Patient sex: M
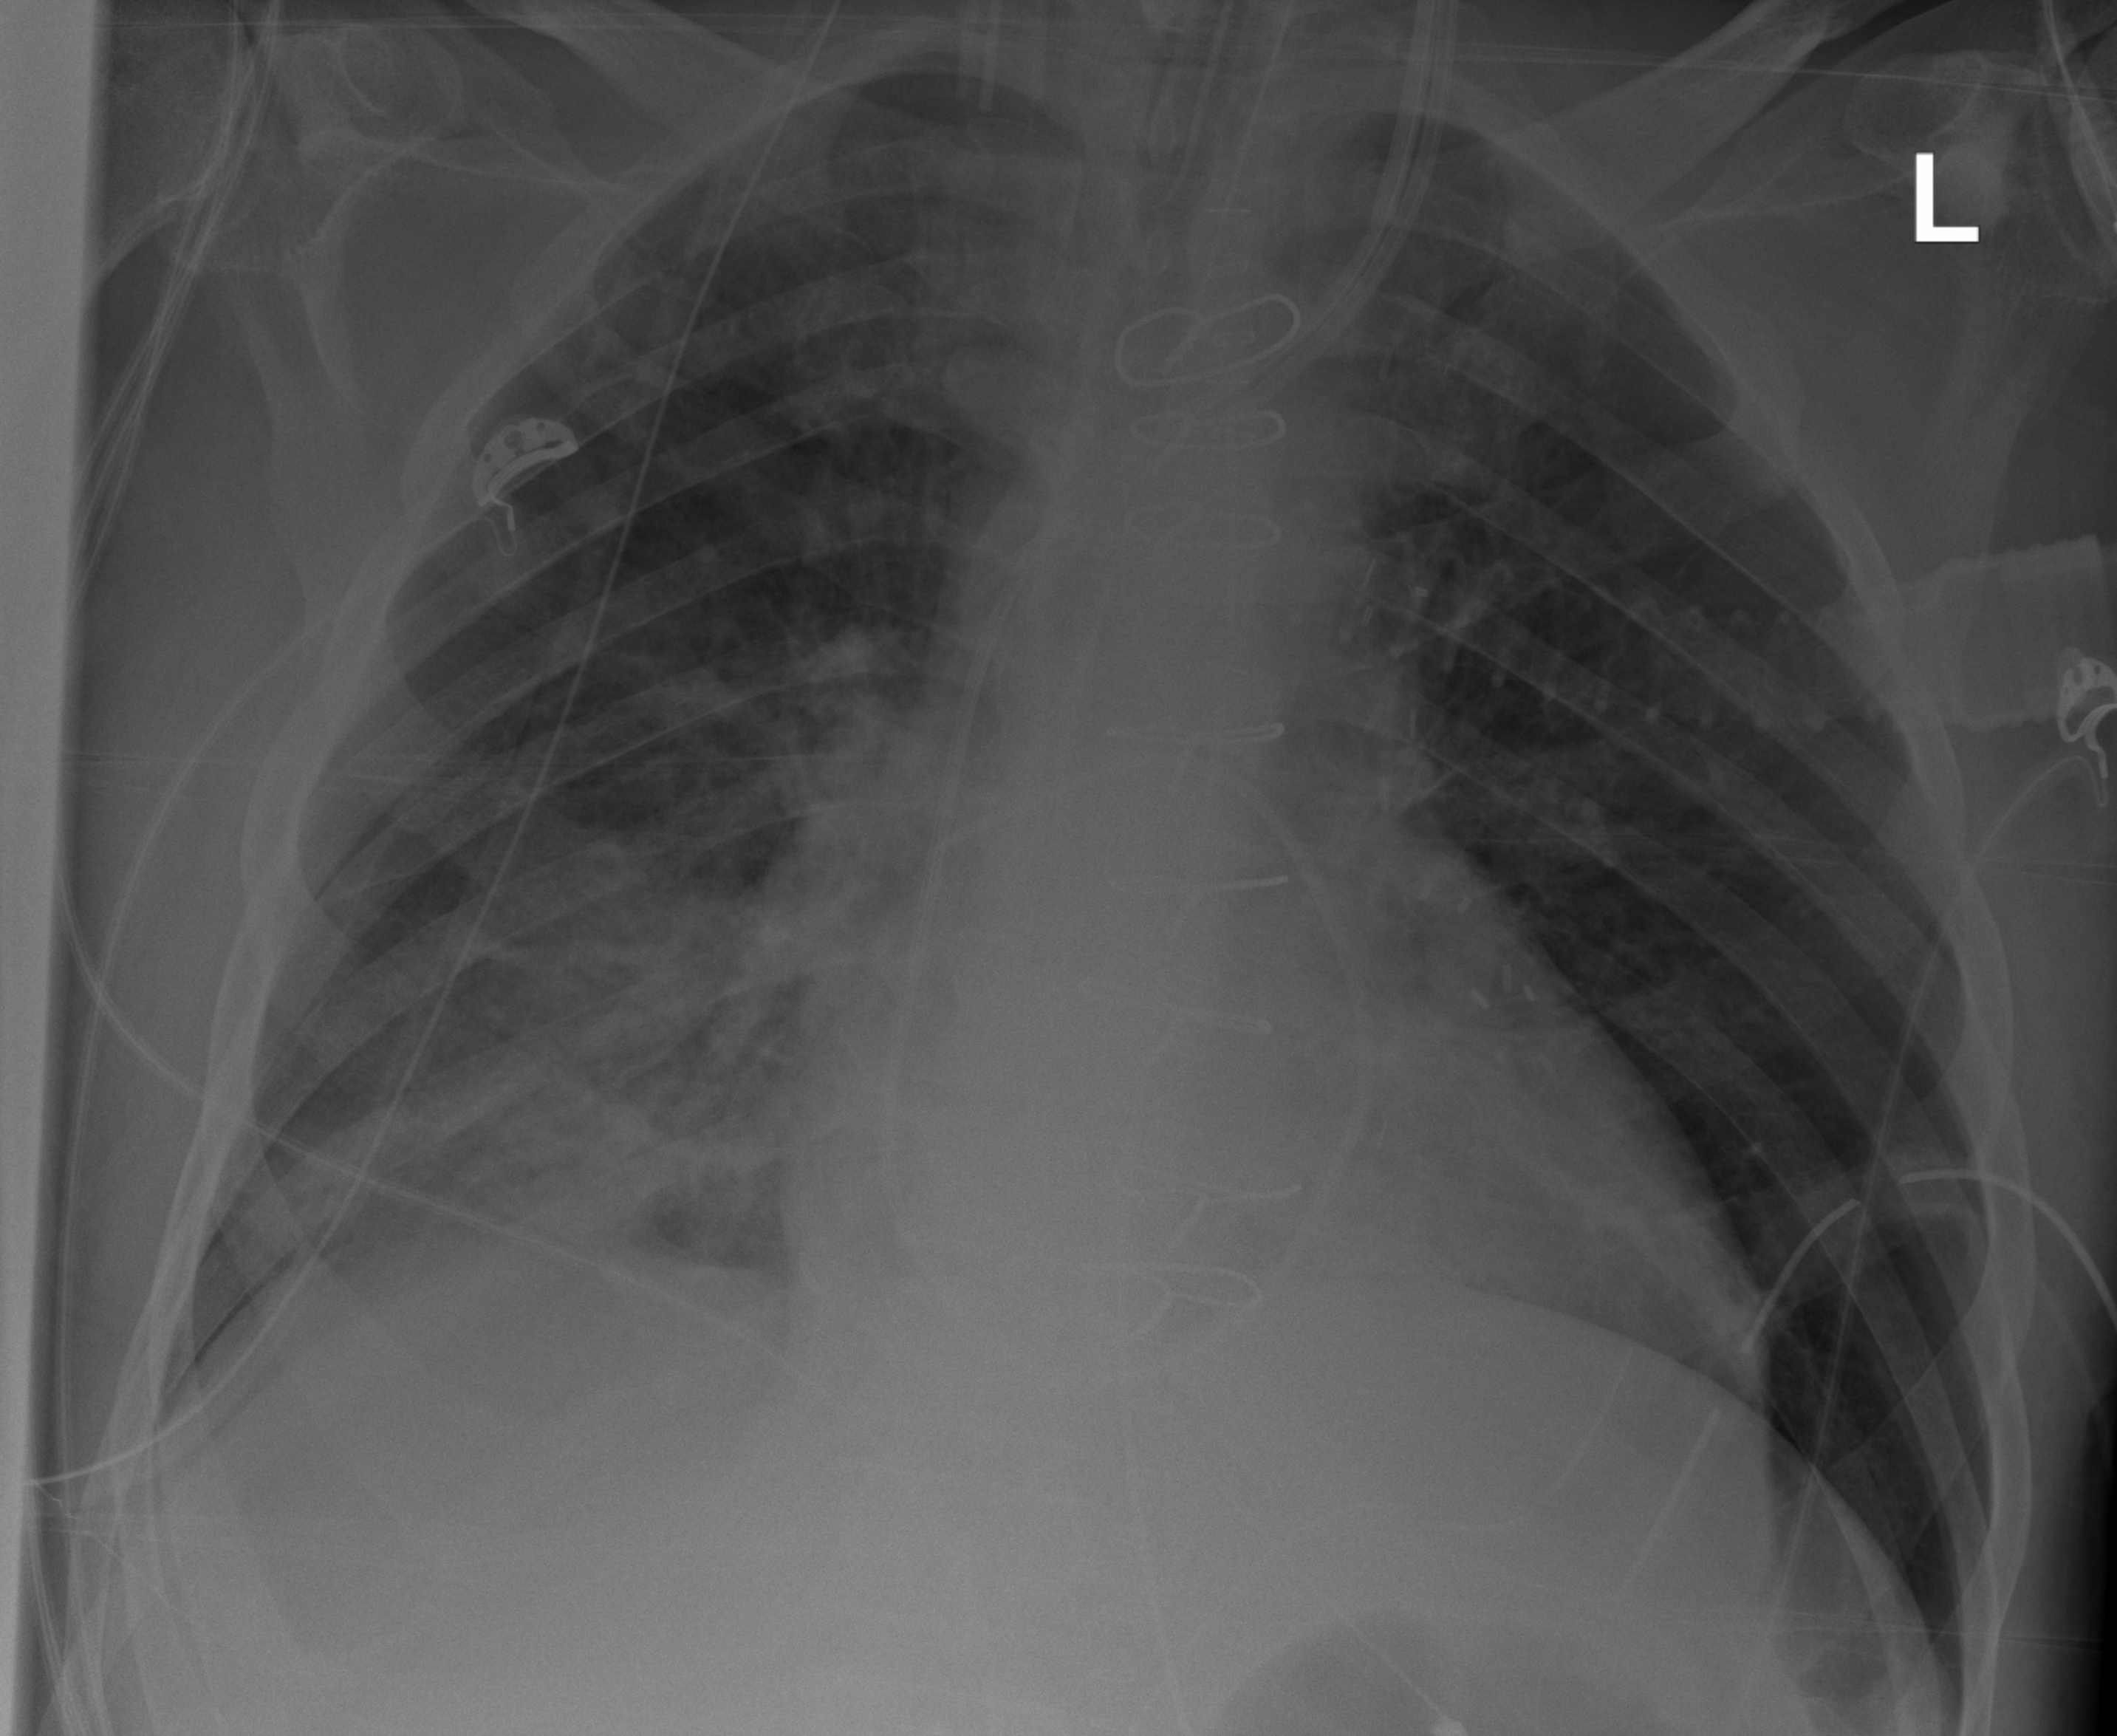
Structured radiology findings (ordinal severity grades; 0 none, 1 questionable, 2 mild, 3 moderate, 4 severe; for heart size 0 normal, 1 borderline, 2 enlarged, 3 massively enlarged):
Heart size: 2
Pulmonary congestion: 2
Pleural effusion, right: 2
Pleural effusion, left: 2
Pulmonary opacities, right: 2
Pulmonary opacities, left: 0
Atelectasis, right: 3
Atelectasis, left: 2